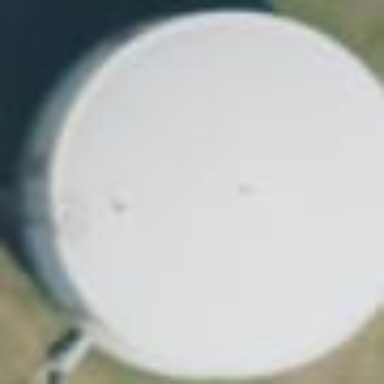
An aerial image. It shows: Storage tank building.